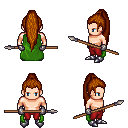
a pixel art fantasy rpg character, male body template, human, light skin, green cape, red pants, brunette extra-long topknot hairstyle, metal gloves, metal boots, spear, four views (front, back, left, right), 2x2 character sprite sheet, small pixel art, hard edges, no anti-aliasing